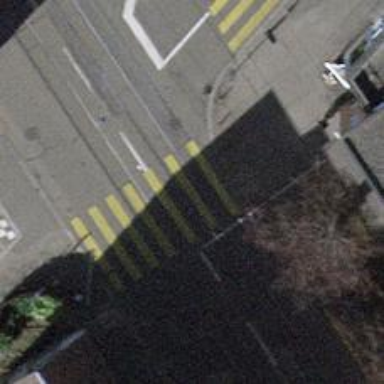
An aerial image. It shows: Tram crossing on the railway.